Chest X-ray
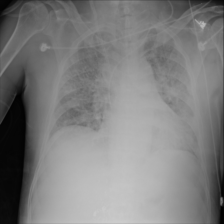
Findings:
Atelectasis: negative
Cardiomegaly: negative
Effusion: negative
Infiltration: negative
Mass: negative
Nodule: negative
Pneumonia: negative
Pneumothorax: negative
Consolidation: negative
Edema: negative
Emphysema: negative
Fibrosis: negative
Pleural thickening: negative
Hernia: negative